Chest X-ray:
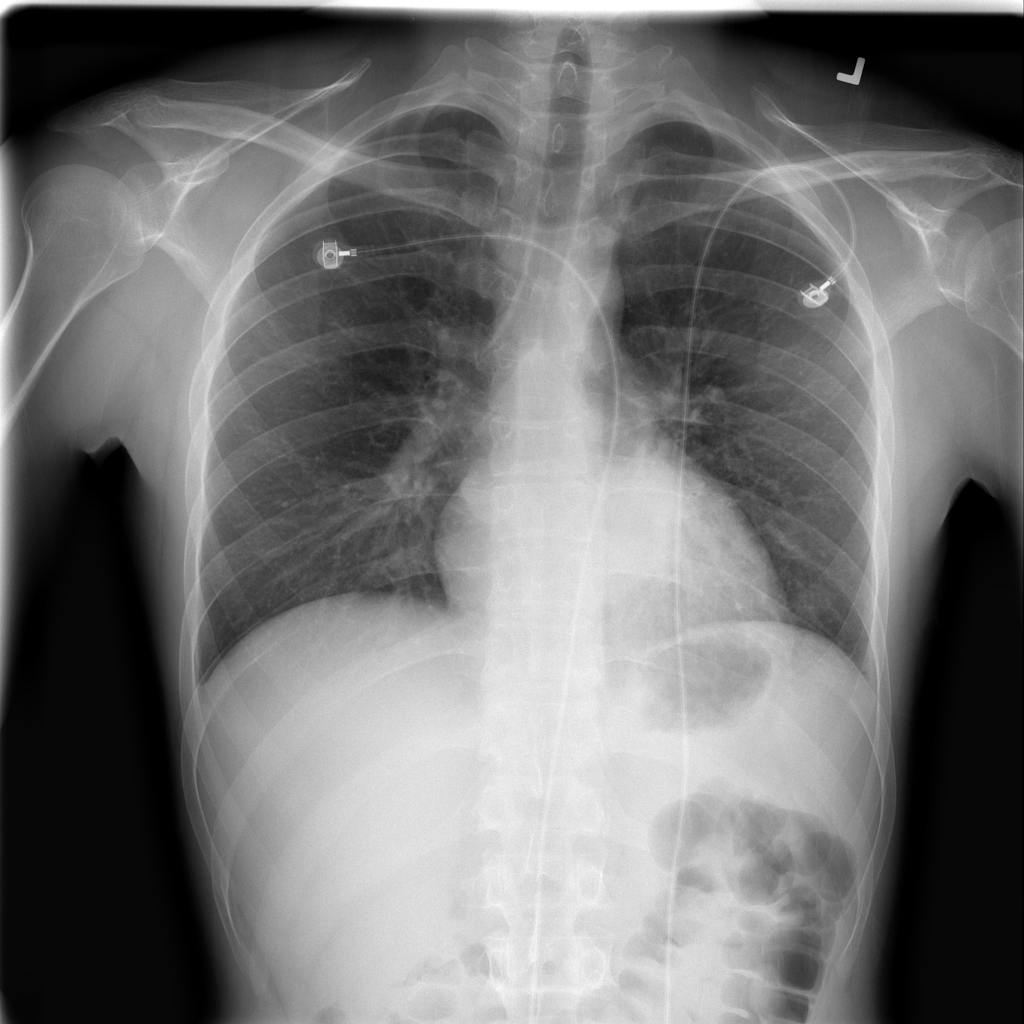
Findings: Mass
No abnormal finding: no